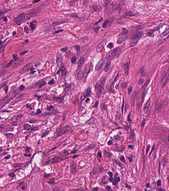
Tumor epithelial tissue: no
Tumor-associated stroma tissue: yes
Normal tissue: no